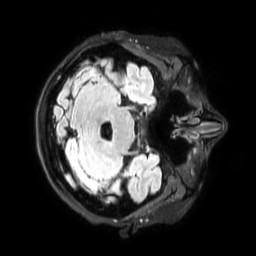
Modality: FLAIR
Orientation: axial
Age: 22
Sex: female
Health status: healthy
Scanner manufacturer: philips
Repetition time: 4.8 s
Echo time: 0.2812 s